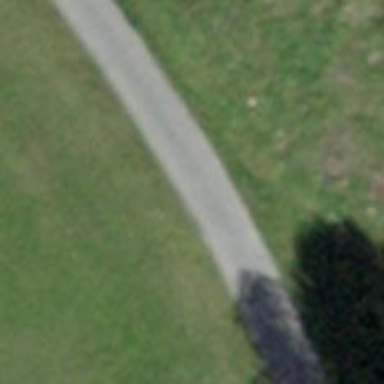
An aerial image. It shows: Paved track with grade 1 surface.